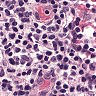
Metastatic tissue present: no